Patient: sex F, age 39
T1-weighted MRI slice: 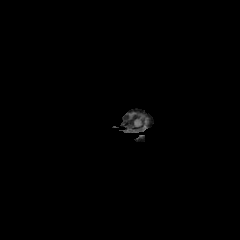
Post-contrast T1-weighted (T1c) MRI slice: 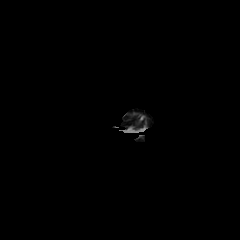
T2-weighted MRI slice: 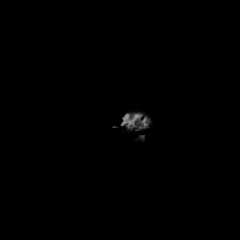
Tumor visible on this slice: no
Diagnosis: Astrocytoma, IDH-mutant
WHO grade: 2